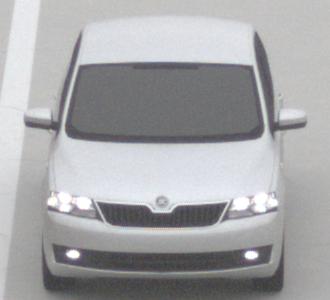
Make: Skoda
Model: Rapid
Detailed model: Rapid 1.2 Active Limousine
Model produced from: 2012/10
Model produced until: 2015/04
Doors: 5
Color: white
Road condition: dry road
Daytime: midday
Contrast: low contrast